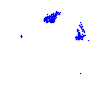
Particle: kaon